Question: I'm doing a calendar, and I have multiple Divs that are being displayed inline:
'''
<div class="col-1">
<div id="1" class="drop"></div>
<div id="2" class="drop"></div>
<div id="3" class="drop"></div>
<div id="4" class="drop"></div>
<div id="5" class="drop"></div>
<div id="6" class="drop"></div>
<div id="7"class="drop"></div>
<div id="8" class="drop"></div>
</div>
'''
And i would like the resize a specific div when this Div is clicked, so i created a small script in JQuery to do that:
'''
$('.drop').on('click', function() {
var get_id = $(this).attr('id');
$('#' + get_id).css({"height": "300","width":"300", "background-color": "red"});
});
'''
CSS:
'''
.col-1 div{
height: 100px;
width:100px;
background-color:green;
display:inline-block;
}
'''
But i would like to overlap all the divs when some Div is clicked, like this:

How can i do that?
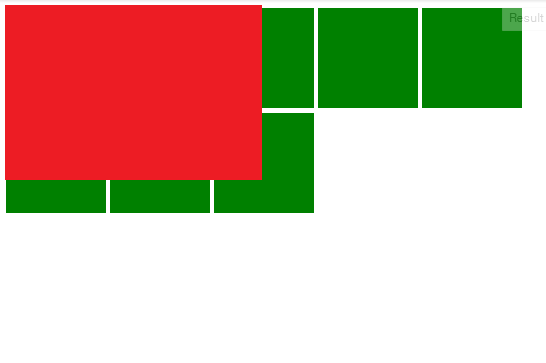
Answer: Another approach is to use a new inner div which has an absolute position. Then you just need to add a class active, the rest does CSS:
<URL>
'''
$('.drop').on('click', function() {
$(this).addClass('active');
});
<div class="col-1">
<div id="1" class="drop"><div class="inner">1</div></div>
...
</div>
.col-1 div{
height: 100px;
width:100px;
background-color:green;
display:inline-block;
position: relative;
}
.col-1 .inner {
position: absolute;
top: 0;
left: 0;
z-index: 10;
}
.col-1 .drop.active .inner {
top: -20px;
left: -20px;
height: 140px;
width:140px;
background-color: red;
z-index: 20;
}
'''